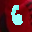
Label: 6